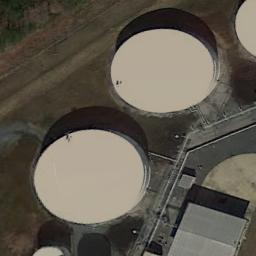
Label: storage_tank